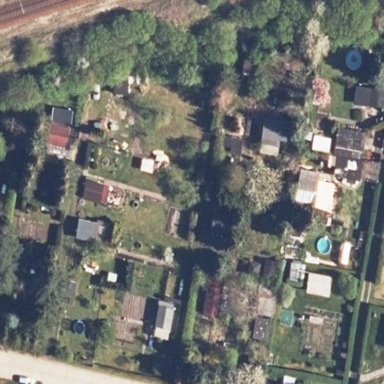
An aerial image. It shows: Area designated for allotments.